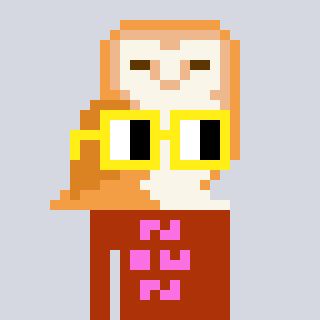
a pixel art character with square yellow glasses, a owl-shaped head and a hotbrown-colored body on a cool background